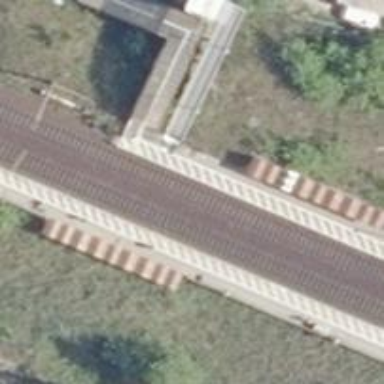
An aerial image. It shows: Stop position for public transport on the railway.